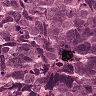
Metastatic tissue present: yes